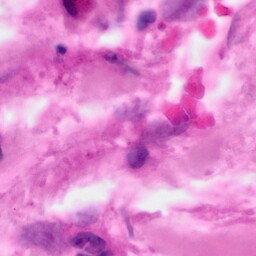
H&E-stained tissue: Pancreatic